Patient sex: M
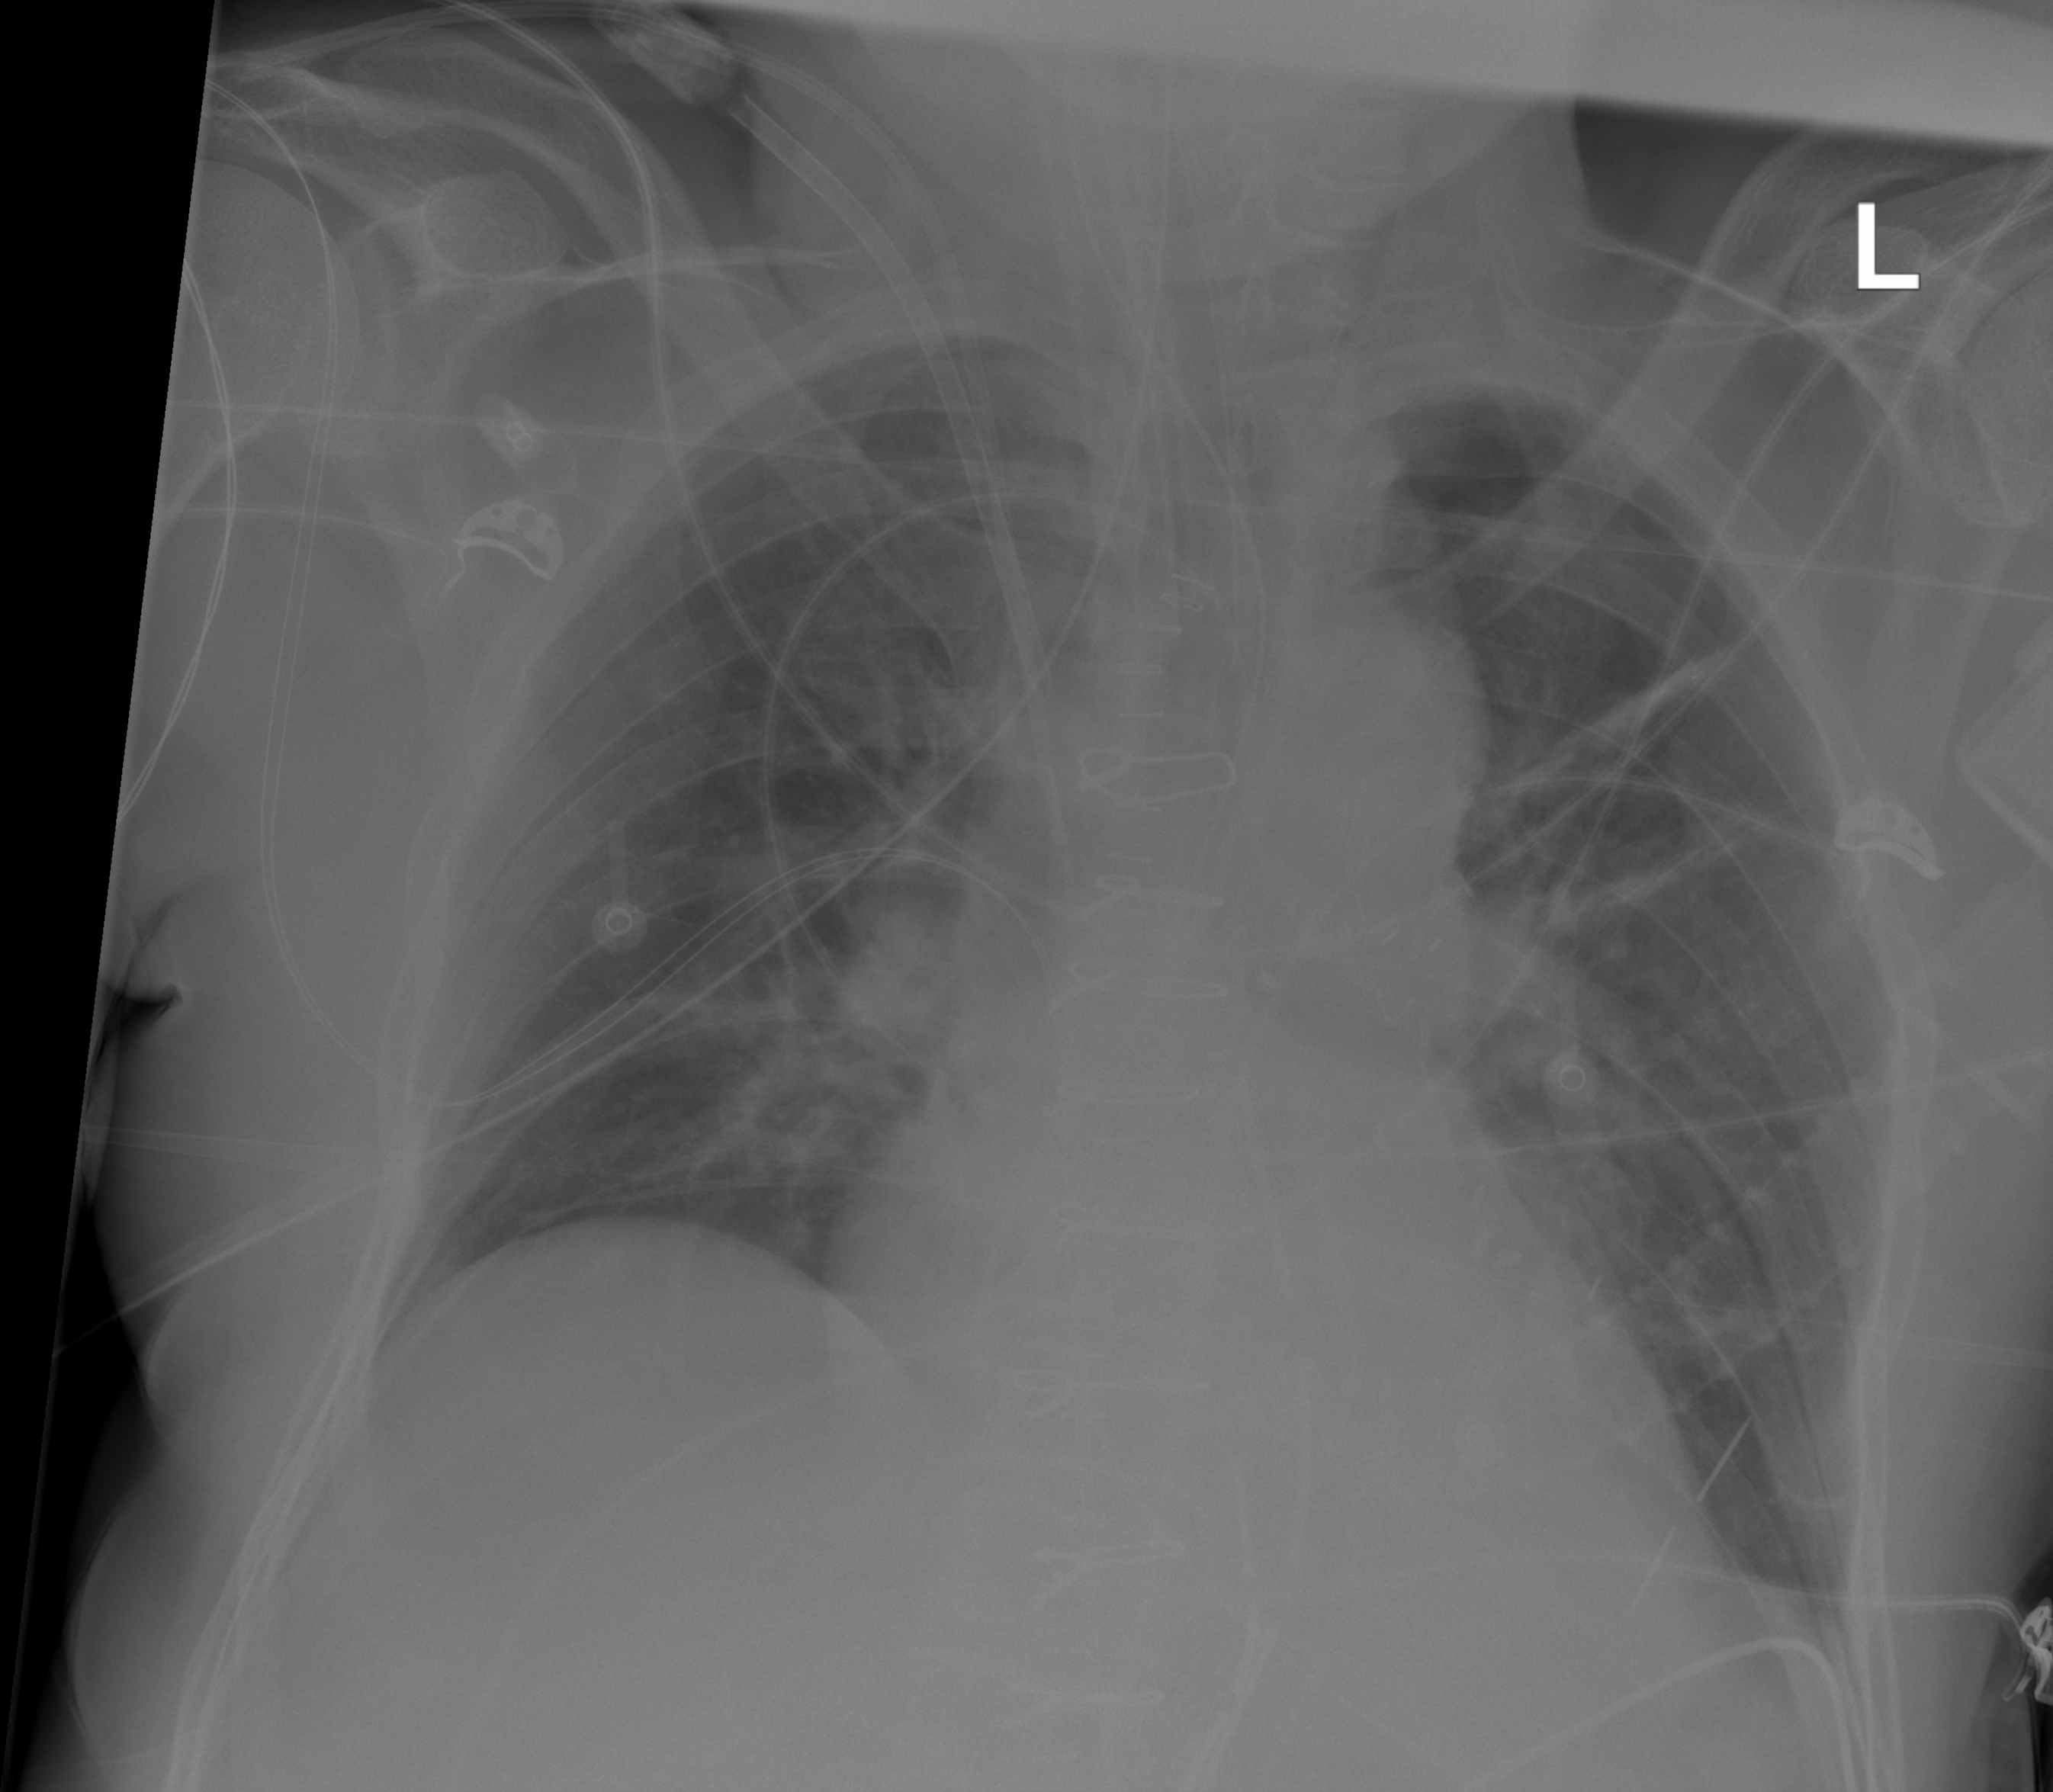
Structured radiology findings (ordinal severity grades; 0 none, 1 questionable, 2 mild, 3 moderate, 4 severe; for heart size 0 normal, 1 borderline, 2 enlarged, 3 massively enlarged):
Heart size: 2
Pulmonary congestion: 2
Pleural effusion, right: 1
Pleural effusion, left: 1
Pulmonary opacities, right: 0
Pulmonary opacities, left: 0
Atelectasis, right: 0
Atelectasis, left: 0